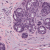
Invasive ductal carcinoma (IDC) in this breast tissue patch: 0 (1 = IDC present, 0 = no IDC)